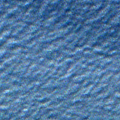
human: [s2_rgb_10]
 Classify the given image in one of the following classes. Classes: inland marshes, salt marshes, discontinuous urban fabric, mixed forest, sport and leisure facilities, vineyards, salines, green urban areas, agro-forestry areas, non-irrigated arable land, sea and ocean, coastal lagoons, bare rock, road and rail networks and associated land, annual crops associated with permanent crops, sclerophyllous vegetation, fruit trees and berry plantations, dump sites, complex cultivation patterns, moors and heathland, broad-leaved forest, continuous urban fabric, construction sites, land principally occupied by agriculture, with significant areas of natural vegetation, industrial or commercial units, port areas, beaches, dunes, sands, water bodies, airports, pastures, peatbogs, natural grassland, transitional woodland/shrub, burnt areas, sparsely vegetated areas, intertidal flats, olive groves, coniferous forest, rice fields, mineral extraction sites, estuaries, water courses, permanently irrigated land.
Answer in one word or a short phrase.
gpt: sea and ocean